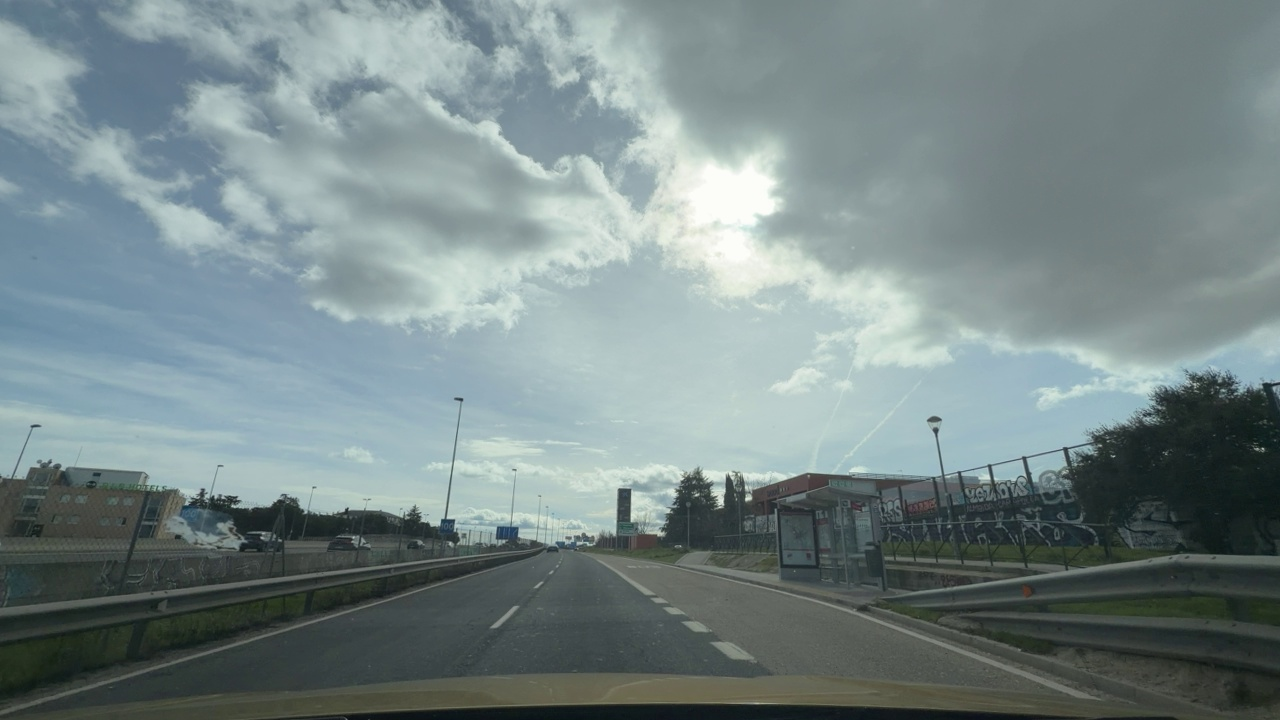
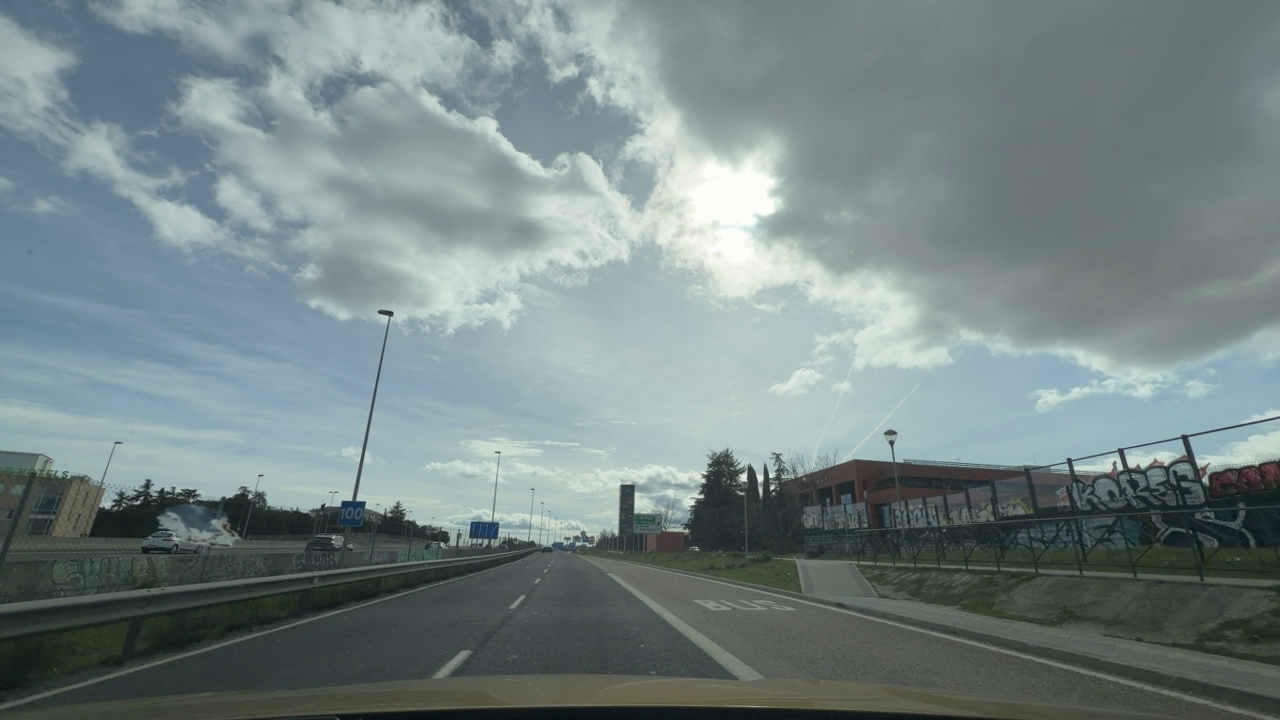
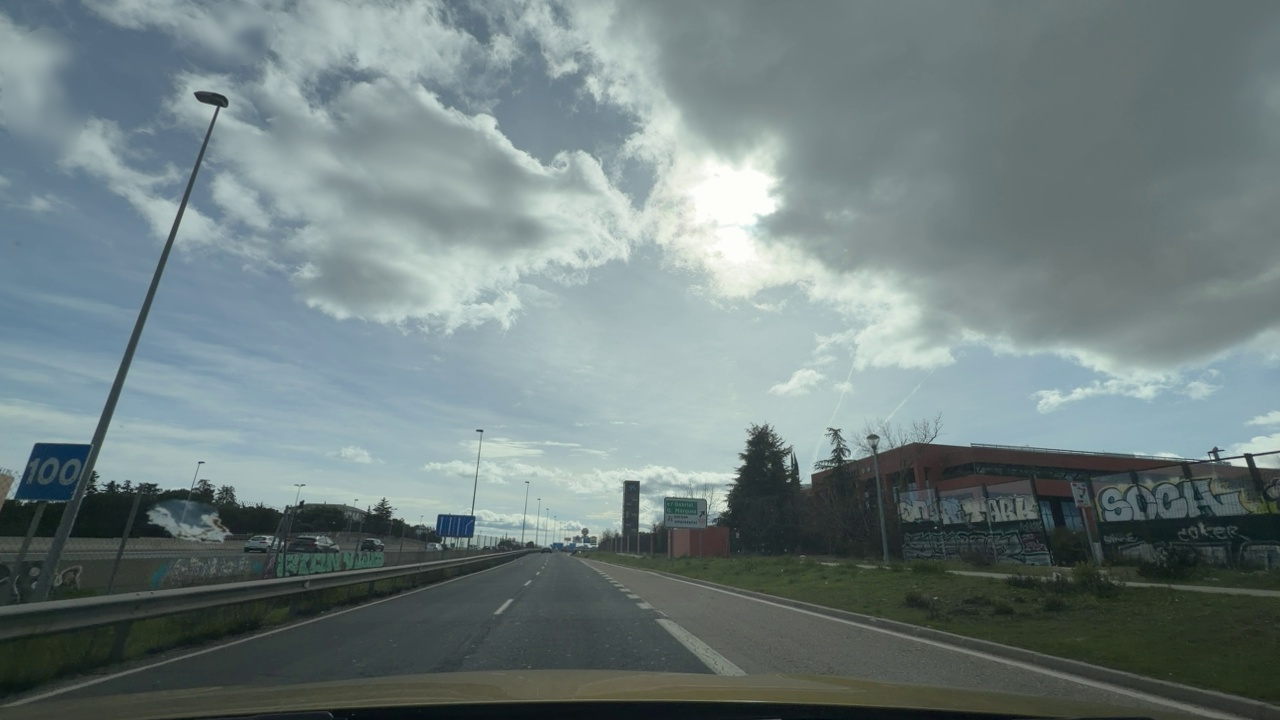
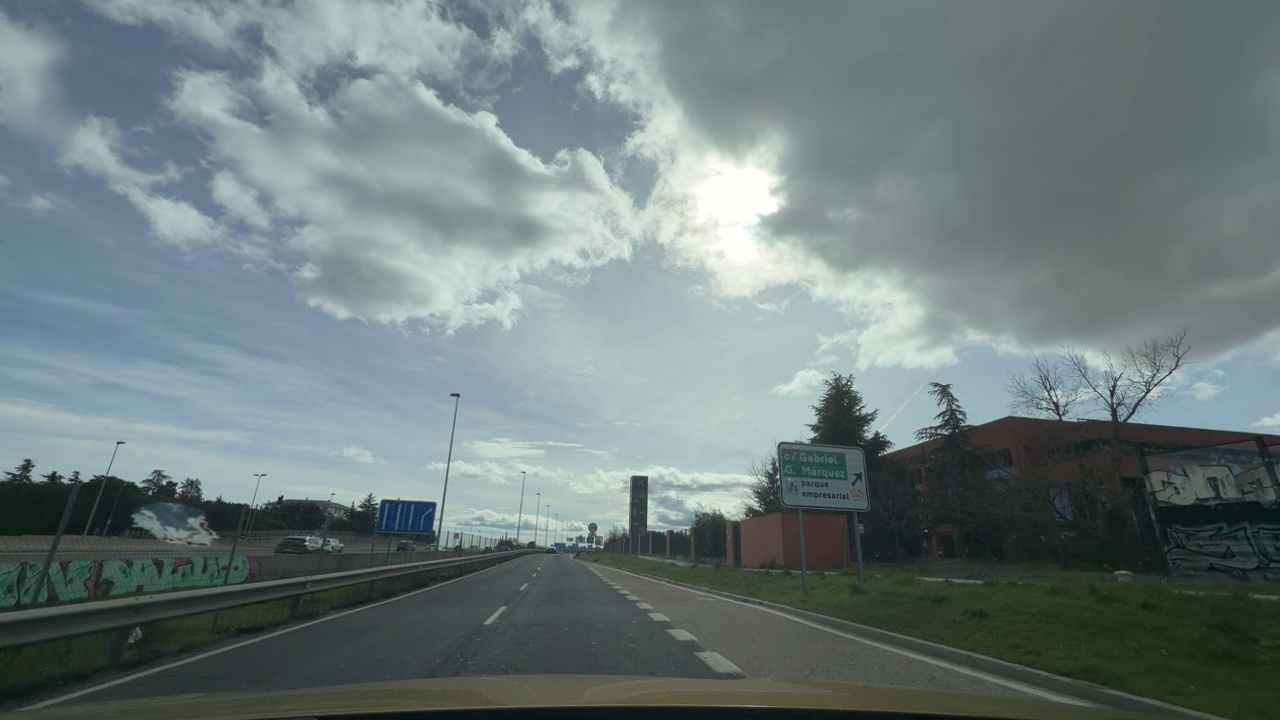
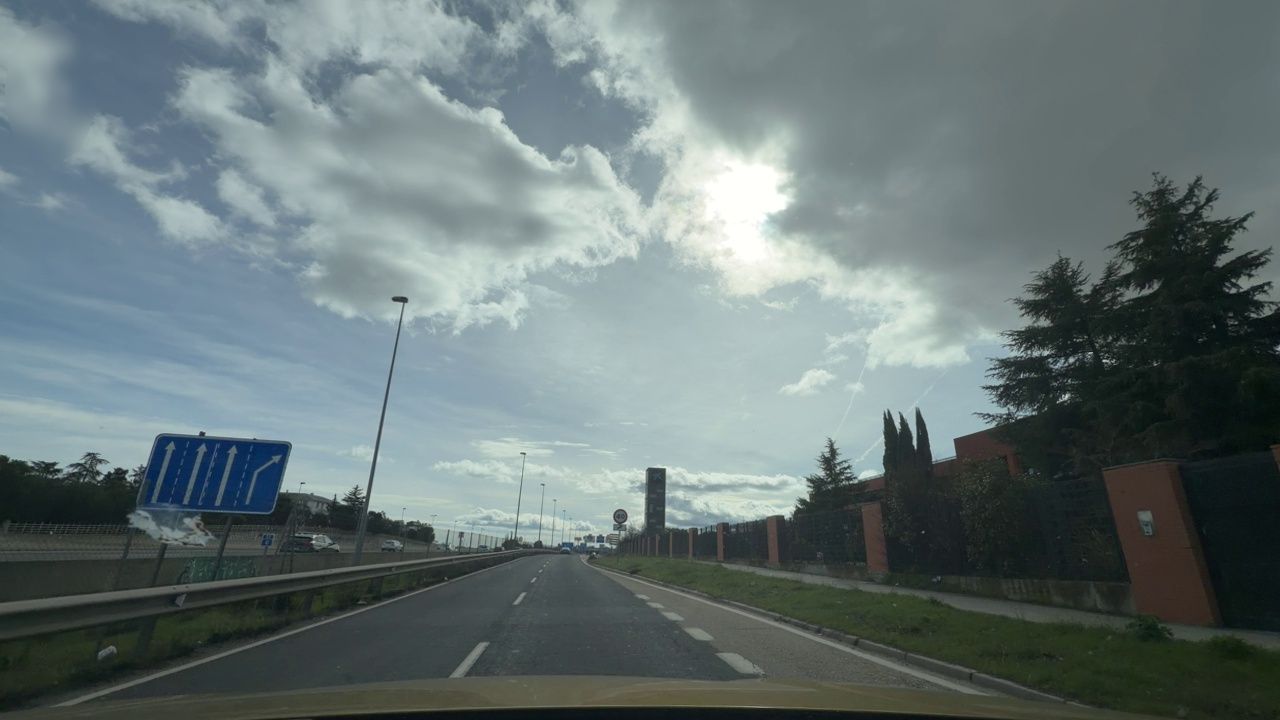
Situation: empty
Question: Are pedestrians or cyclists moving alongside the ego vehicle on the left side?
Answer: No
Reasoning: No pedestrians or cyclists are visible in the scene

Situation: empty
Question: Is the ego vehicle currently traveling within an acceleration or merge lane?
Answer: No
Reasoning: The ego vehicle is not travelling within any acceleration or merge lane

Situation: empty
Question: Is there an adjacent acceleration lane merging into the ego lane?
Answer: Yes
Reasoning: There is a bus bay that opens from the ego lane and merges back to the ego lane

Situation: empty
Question: Do the outer lane markings of an adjacent lane converge into the ego lane?
Answer: Yes
Reasoning: The bus bay on the right is merging into the ego lane